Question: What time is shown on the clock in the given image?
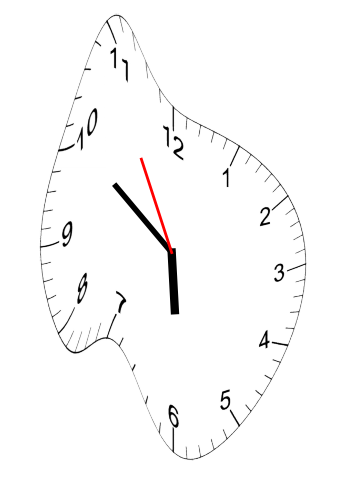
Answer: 05:50:55